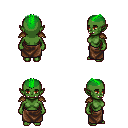
a pixel art fantasy rpg character, female body template, orc, green skin, leather shoulder armor, robe skirt, green short mohawk hairstyle, four views (front, back, left, right), 2x2 character sprite sheet, small pixel art, hard edges, no anti-aliasing